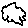
Label: cloud